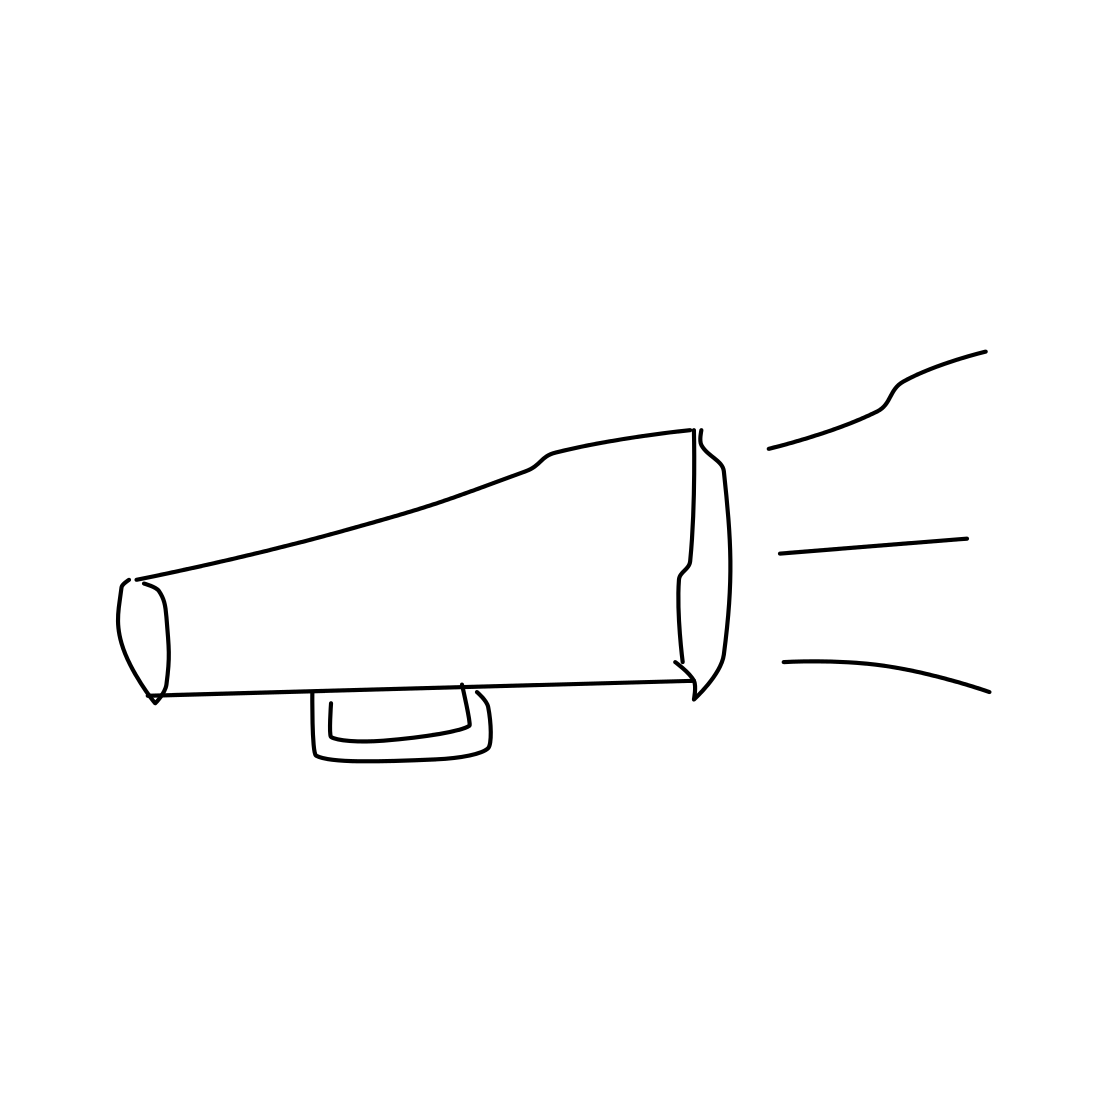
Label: megaphone